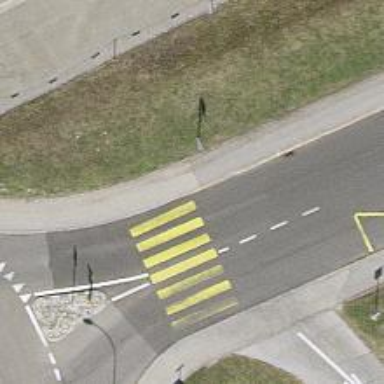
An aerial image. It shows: Bus stop with platform for public transport.